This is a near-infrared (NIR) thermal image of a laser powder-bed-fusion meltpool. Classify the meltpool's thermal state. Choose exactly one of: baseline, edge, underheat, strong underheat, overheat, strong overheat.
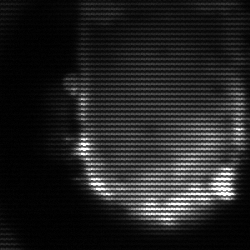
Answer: baseline